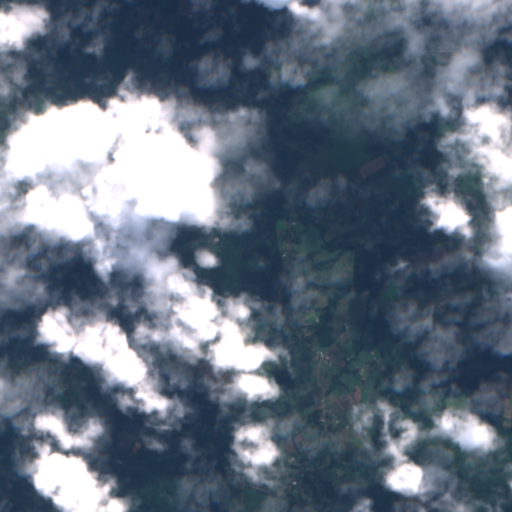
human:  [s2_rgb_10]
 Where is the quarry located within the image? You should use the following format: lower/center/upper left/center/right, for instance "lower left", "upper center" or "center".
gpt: The quarry is located in the lower left of the image.
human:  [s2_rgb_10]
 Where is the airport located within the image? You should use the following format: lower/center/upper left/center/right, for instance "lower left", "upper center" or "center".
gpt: There is no airport in the image.